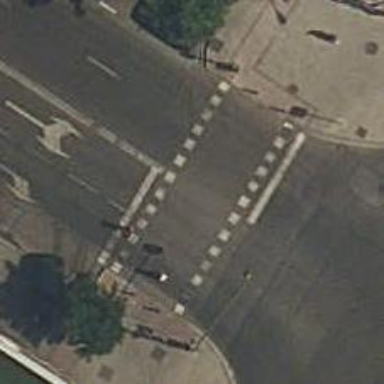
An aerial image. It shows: Zebra crossing with traffic signals.